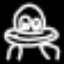
Label: frog